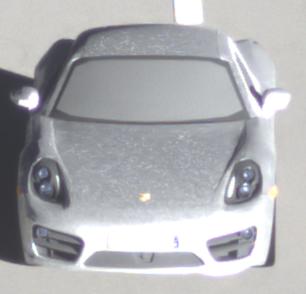
Make: Porsche
Model: Cayman
Detailed model: Cayman (981C)
Model produced from: 2013/03
Model produced until: 2014/04
Doors: 2
Color: white
Road condition: dry road
Daytime: sunrise or sunset
Contrast: high contrast